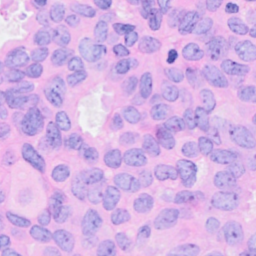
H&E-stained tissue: Breast